Question: When I switch navigationBar to translucent, my UISearchDisplayController went crazy.
The dimmed area is missplaced by 64px, same for first row in results table.
I know how to fix resultTableView missplacement, but I cannot find a way to fix dimmed area frame.
Strangely enough I found that my main view is in origin.y = 64.0f when translucent is set to YES.
It happens somewhere in between viewDidLoad, viewDidAppear. If I change it it works, but than transitions between views in navigations controller are broken.

=============
Problem solved by: extendedLayoutIncludesOpaqueBars
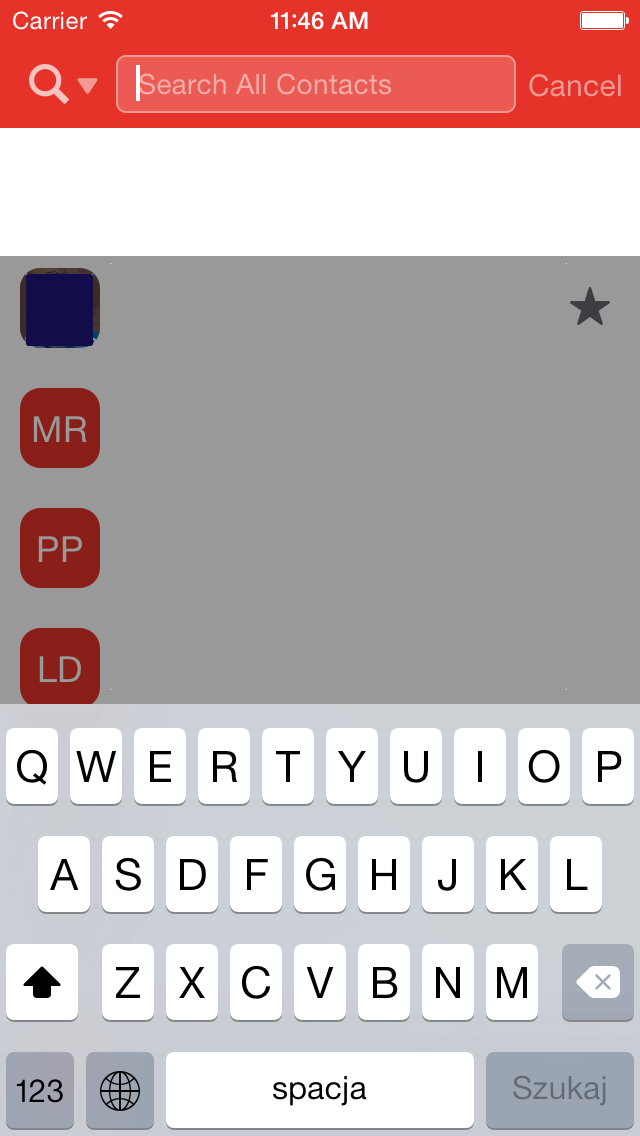
Answer: Check the search bar's AutoLayout/AutoResizingMask settings.
Also make sure you're not manually modifying the bar's frame as the system will try to animate the bar into its position along the dimmed view and results' table view.
---
When you set the 'translucent' property and 'automaticallyAdjustsScrollViewInsets' to 'YES' (default): a) the view gets stretched under the navigation bar and b) a top 'contentInset' is added to the underlying 'UIScrollView' (table view is a subclass).
My guess is that only b) is happening in your case for some reason. You can try to solve it by either:
- 'automaticallyAdjustsScrollViewInsets'- 'contentInset'- 'extendedLayoutIncludesOpaqueBars'